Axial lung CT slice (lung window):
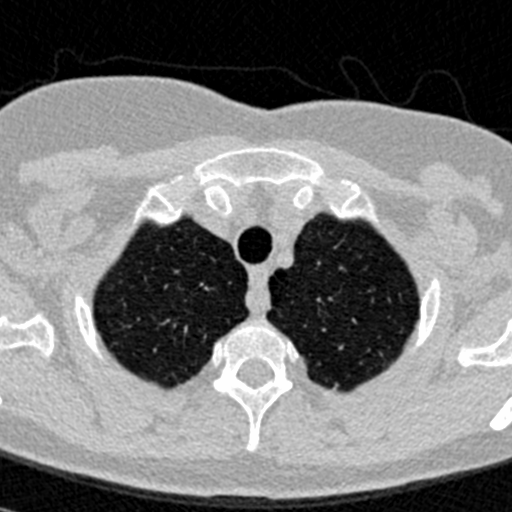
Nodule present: no